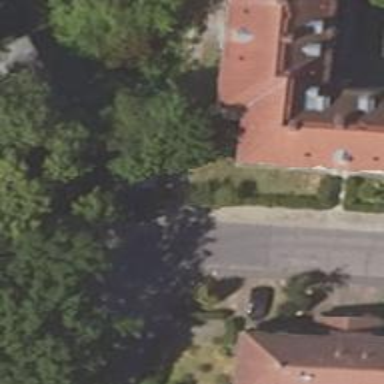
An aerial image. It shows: Footway along the road.